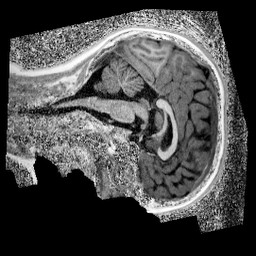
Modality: UNIT1_denoised
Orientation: sagittal
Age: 10
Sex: male
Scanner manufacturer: siemens
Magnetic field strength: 3 T
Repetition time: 4 s
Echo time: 0.00299 s